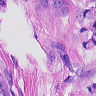
Metastatic tissue present: yes